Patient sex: M
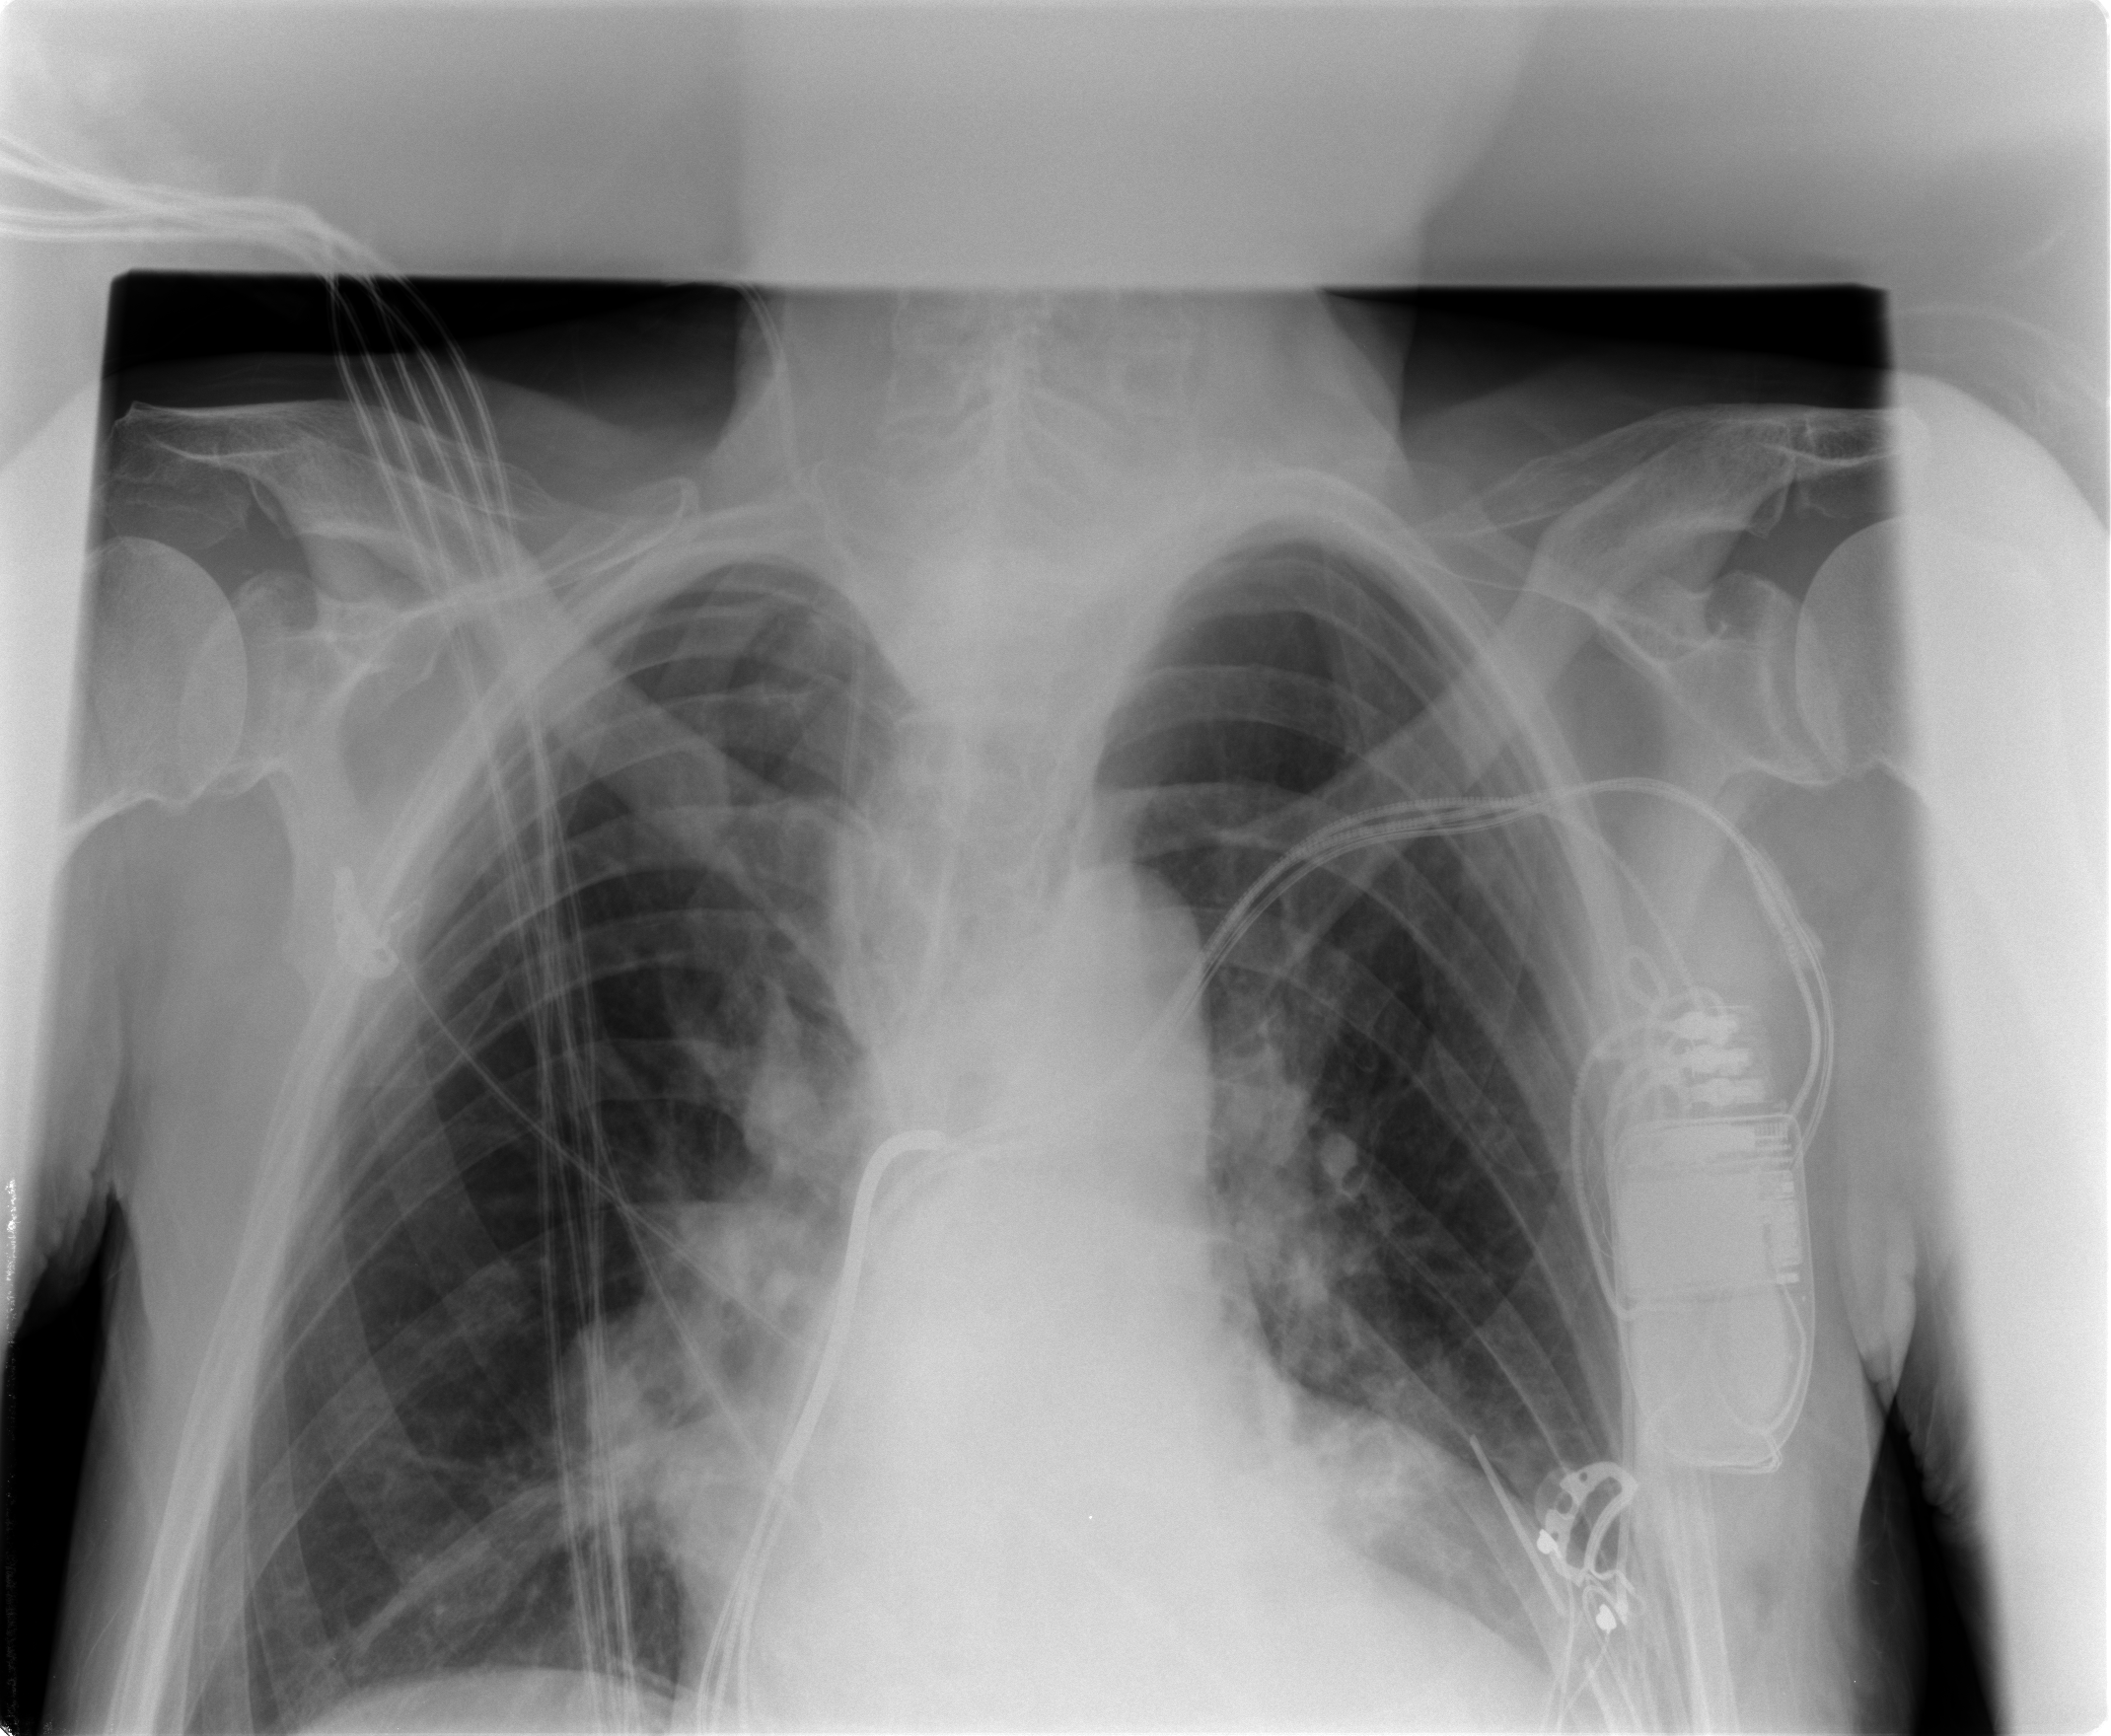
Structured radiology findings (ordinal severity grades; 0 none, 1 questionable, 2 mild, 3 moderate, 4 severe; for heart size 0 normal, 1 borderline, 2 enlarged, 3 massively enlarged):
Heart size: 2
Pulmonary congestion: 2
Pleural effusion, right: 0
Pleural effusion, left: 2
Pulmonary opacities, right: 0
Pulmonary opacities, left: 0
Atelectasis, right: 0
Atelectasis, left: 0